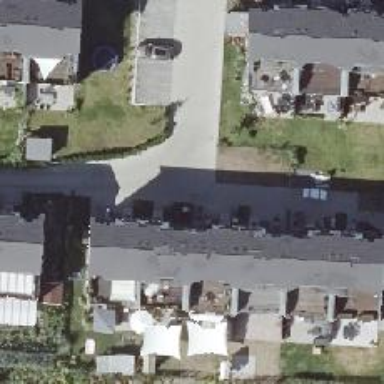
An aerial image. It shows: Living street.